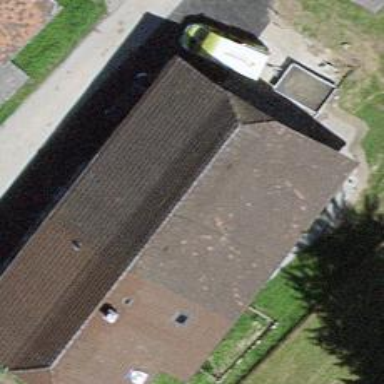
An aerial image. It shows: Farm building.